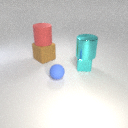
large brown rubber cube behind small blue rubber sphere